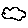
Label: cloud